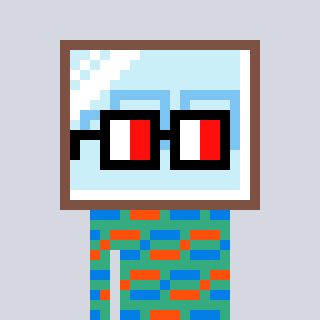
a pixel art character with square glasses with black frames and red eyes, a mirror-shaped head and a teal-colored body on a cool background